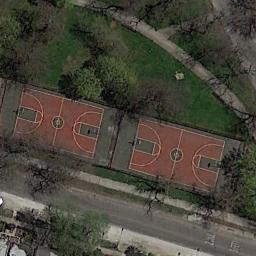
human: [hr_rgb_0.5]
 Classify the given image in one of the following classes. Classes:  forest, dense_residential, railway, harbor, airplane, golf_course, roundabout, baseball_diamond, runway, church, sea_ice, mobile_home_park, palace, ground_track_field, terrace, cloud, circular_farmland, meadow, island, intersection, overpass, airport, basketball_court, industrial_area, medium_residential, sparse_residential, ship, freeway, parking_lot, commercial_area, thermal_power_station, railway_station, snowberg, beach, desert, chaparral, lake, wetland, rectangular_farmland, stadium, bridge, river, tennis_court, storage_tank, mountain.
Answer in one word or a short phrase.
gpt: basketball_court